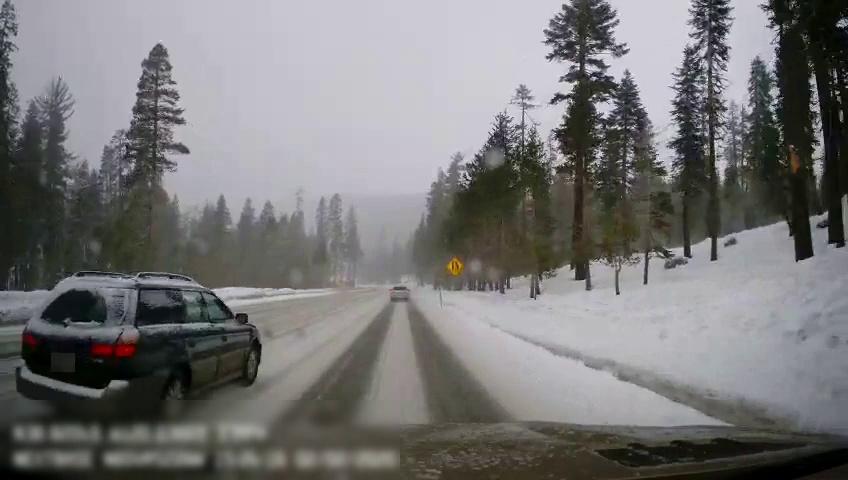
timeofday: Day
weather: Snowy
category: Drivable Space
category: Vehicles | SUV
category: Vehicles | SUV
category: Traffic | Signs